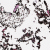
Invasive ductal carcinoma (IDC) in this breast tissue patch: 0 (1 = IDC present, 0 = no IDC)